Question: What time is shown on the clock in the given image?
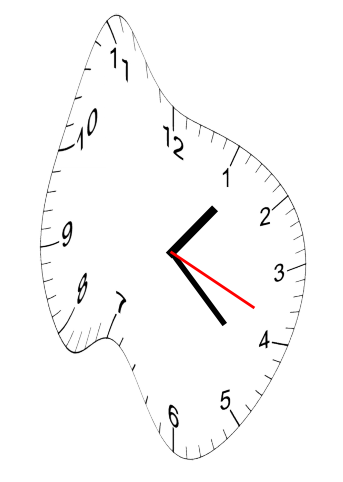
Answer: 01:22:19